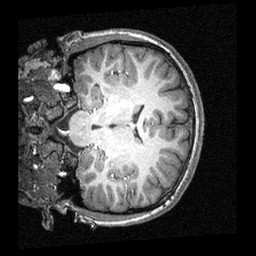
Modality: T1w
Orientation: coronal
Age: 17
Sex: female